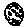
Label: moon